Question: I put a file to be read into my resources folder
'''
src
|_main
|_resources
|_graphqls
|_test.graphqls
'''
The following snippet reads the file
'''
final String pathToSchemaFile = this.getClass().getClassLoader().getResource("graphqls/test.graphqls").getFile();
final File = new File(pathToSchemaFile);
'''
this is the result I get when I evaluate the 'File' object returned by '.getFile()' from the preceding snippet.
'''
file:\C:\maven_repository\com\...pp.jar!\graphqls est.graphqls
'''

When running the following code 'new FileReader(file)' this exception is being thrown
'''
Method threw 'java.io.FileNotFoundException' exception.
file:\C:\maven_repository\com\...pp.jar!\graphqls est.graphqls (The filename, directory name, or volume label syntax is incorrect)
java.io.FileNotFoundException: file:\C:\maven_repository\com\...pp.jar.jar!\graphqls est.graphqls (The filename, directory name, or volume label syntax is incorrect)
'''
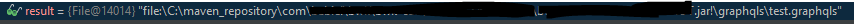
Answer: You can avoid the file by creating an InputStreamReader.
'''
InputStreamReader reader = new InputStreamReader(
this.getClass().getResourceAsStream("/graphqls/test.graphqls"),
StandardCharsets.UTF_8
);
'''
It is advised to use 'YourClassName.class.getResourceAsStream()' unless you have some specific reason to use the .getClass && .getClassLoader.